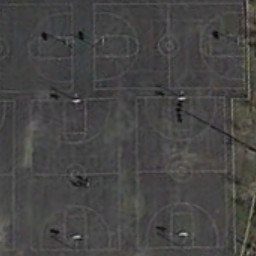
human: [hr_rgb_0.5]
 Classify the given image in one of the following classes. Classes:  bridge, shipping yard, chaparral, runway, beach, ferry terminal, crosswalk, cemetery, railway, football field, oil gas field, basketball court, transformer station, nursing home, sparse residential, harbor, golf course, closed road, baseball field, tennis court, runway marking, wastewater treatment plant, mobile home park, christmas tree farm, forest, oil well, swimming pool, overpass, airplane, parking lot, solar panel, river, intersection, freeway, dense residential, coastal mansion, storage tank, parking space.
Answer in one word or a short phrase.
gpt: basketball court